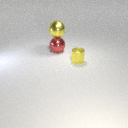
large red metal sphere behind small yellow metal cylinder